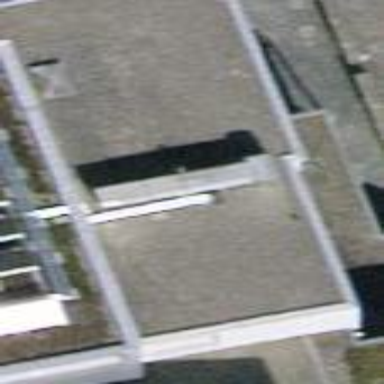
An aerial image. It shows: School building.